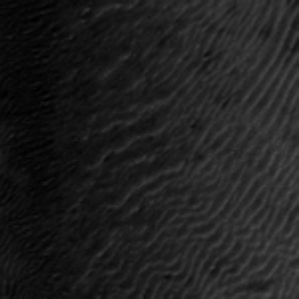
Label: frost